Field crop: maize
Growth stage: 2
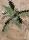
Species: atriplex